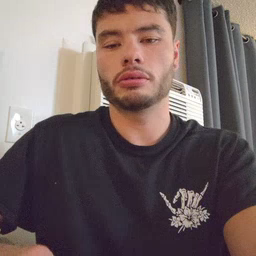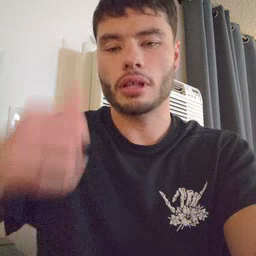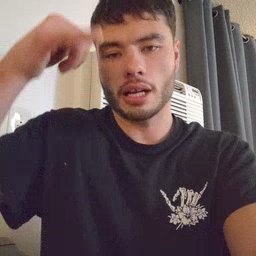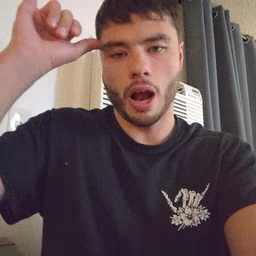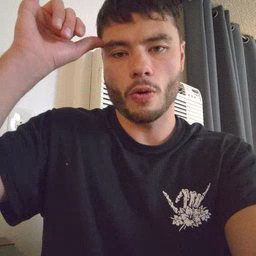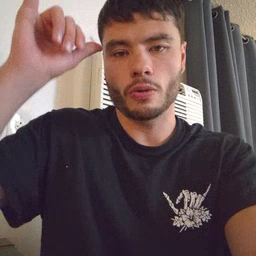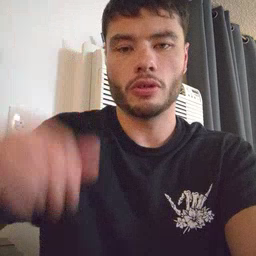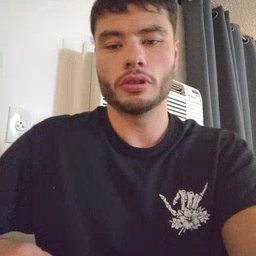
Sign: cow